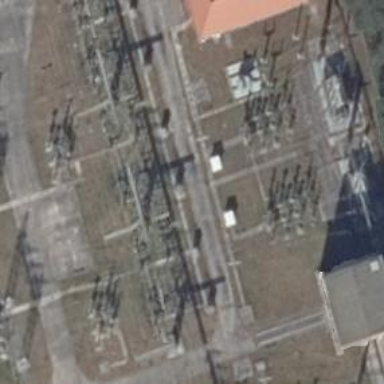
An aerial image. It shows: Power line with three cables configured as busbar.